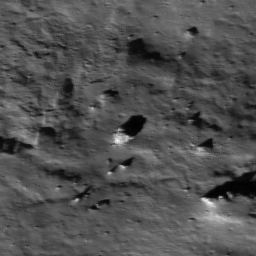
Host type: background_regolith
Lunar coordinates: latitude nan, longitude nan